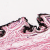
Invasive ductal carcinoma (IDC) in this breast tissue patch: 0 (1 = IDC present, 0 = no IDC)